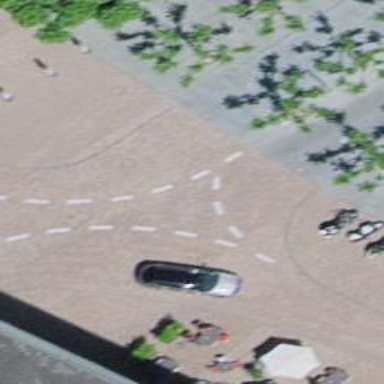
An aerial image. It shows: Living street paved with paving stones.